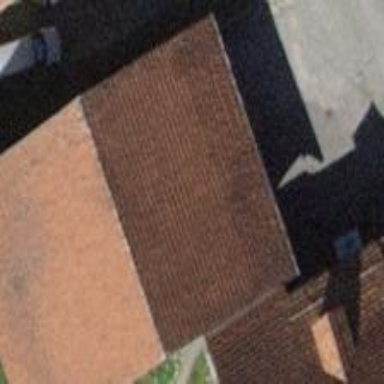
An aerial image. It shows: Gabled roof on farm auxiliary building.